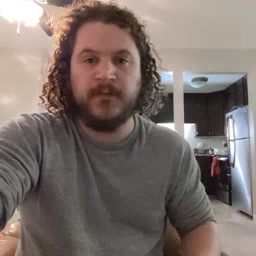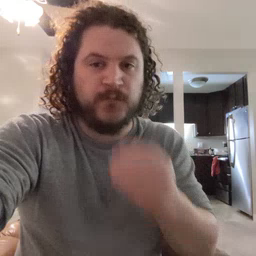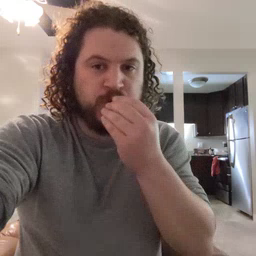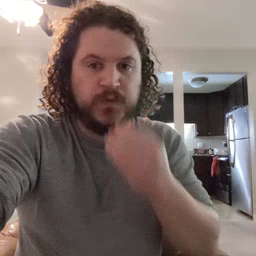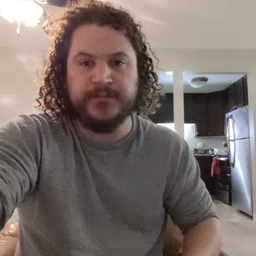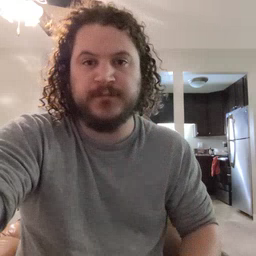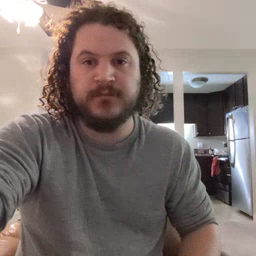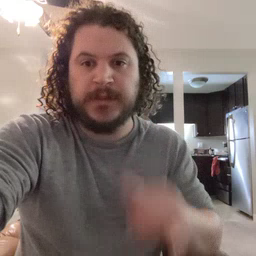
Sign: food